Question: What i want to get: after double click on file in Source Control Explorer, connected to TFS, it must be opened in external text editor ( like Notepad++ ).
Problem: 'View with..' menu item is missing, so i don't know how to change default editor to files listed in Source Control Explorer.

Apps installed: Visual Studio 2013 + Team Explorer for Visual Studio 2013 + TFS 2010 on server
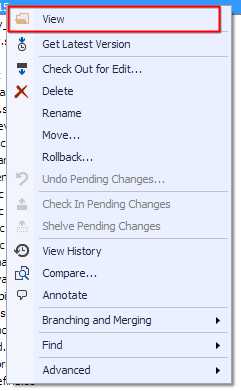
Answer: I installed the Power Tools...
<URL>
... and then in my context menu "Advanced" --> "View With" appeared.